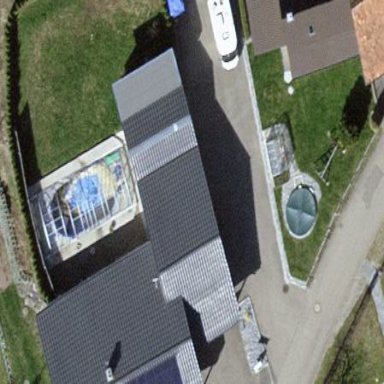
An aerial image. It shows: Simple and straightforward house.